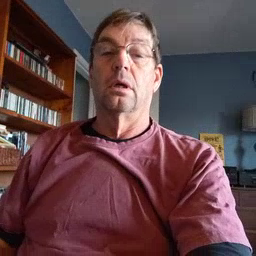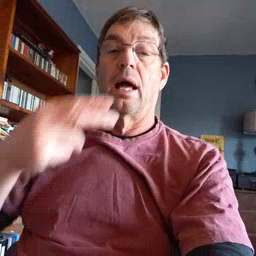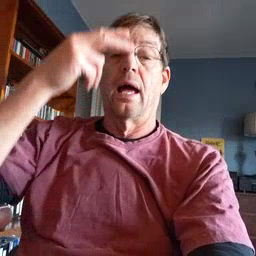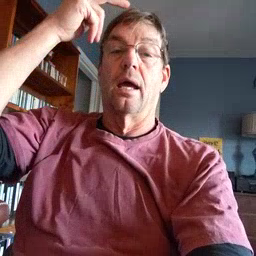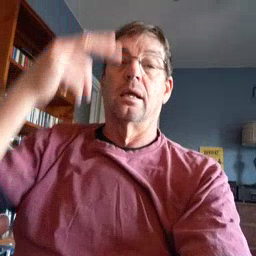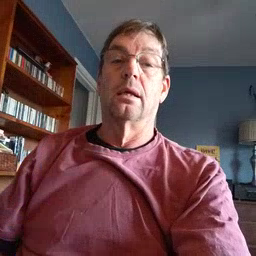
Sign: high